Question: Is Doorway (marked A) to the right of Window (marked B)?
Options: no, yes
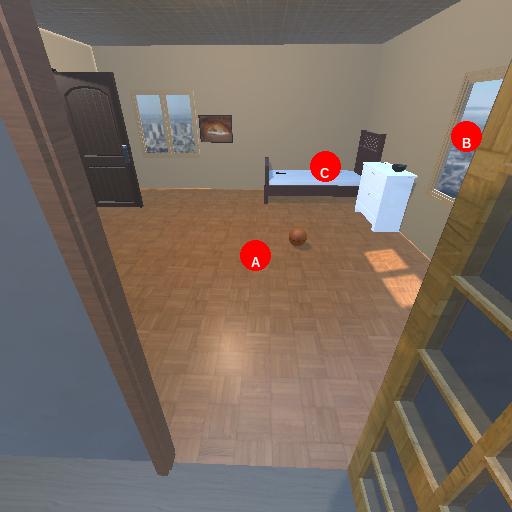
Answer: no